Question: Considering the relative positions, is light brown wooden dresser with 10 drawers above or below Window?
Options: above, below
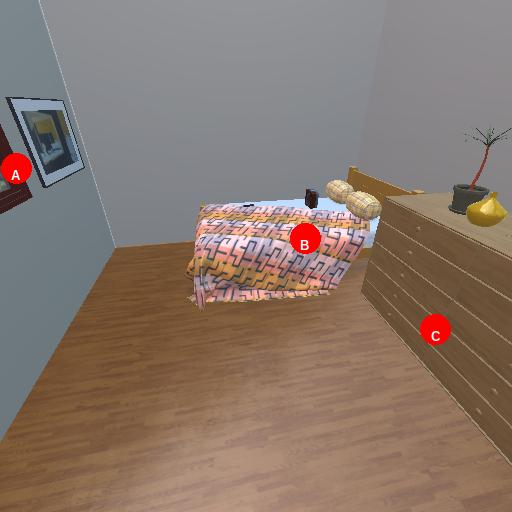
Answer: above